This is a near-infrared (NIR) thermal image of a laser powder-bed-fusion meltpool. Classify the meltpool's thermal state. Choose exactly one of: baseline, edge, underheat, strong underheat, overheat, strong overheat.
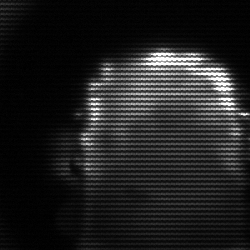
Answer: baseline